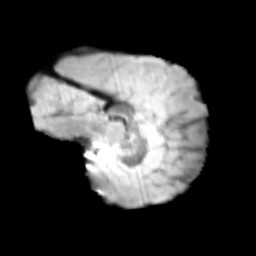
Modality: T2w
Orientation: sagittal
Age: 9
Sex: male
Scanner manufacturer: siemens
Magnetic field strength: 3 T
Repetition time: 3.8 s
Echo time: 0.07 s